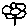
Label: flower